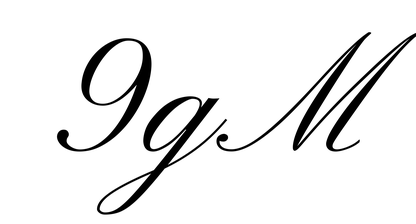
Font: PinyonScript-Regular